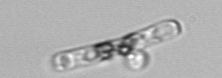
Label: Guinardia_delicatula